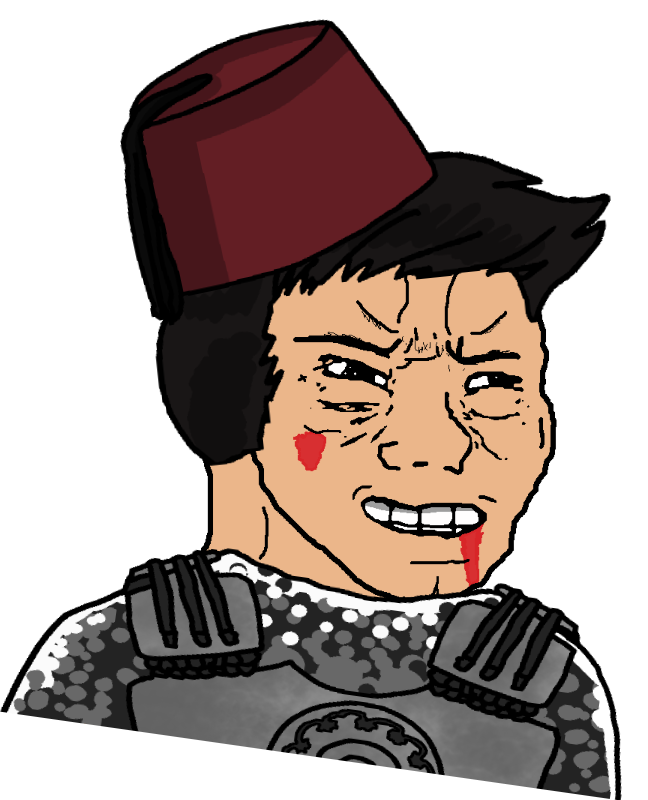
Label: 5_Bloomer